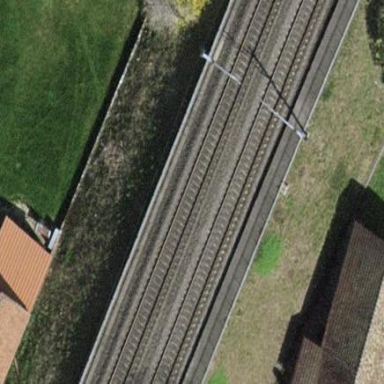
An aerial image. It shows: Platform for public transport and railway services.